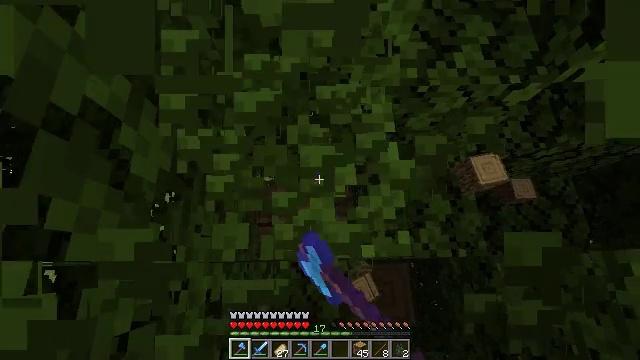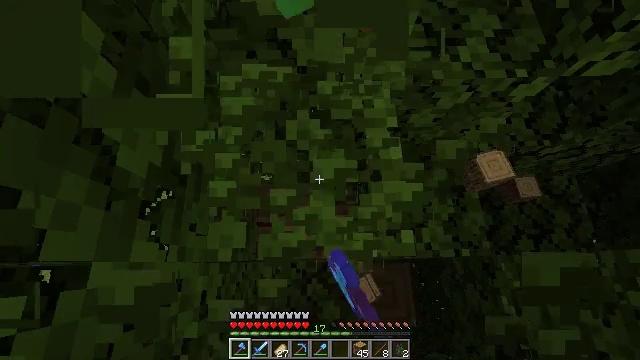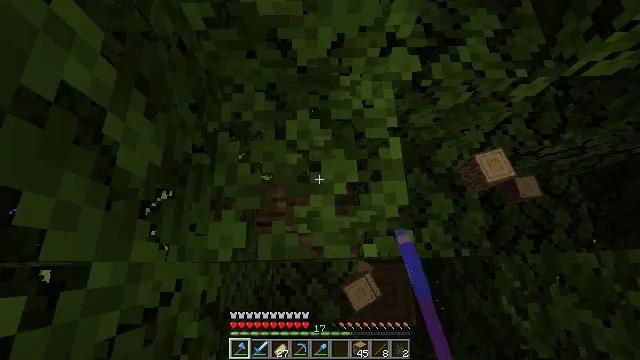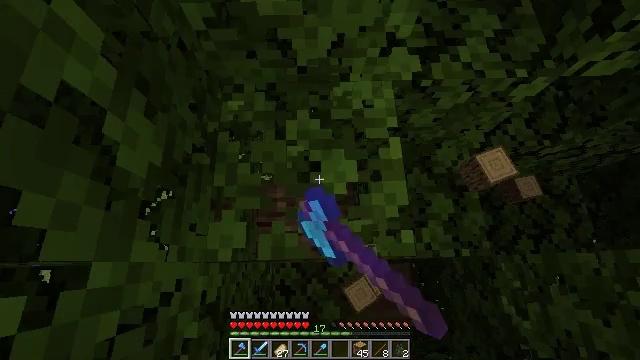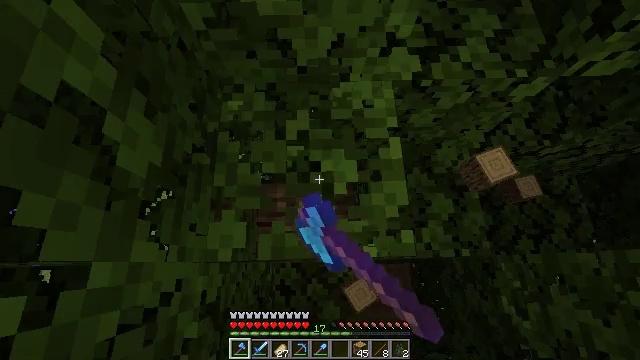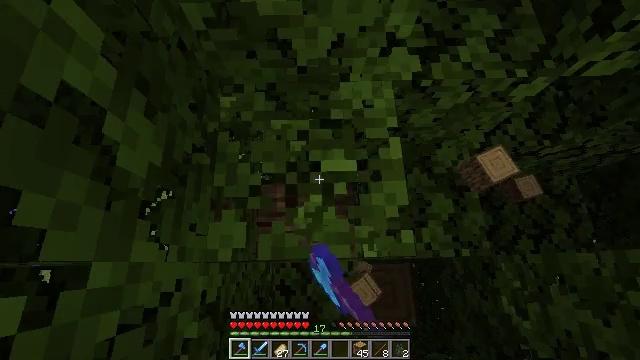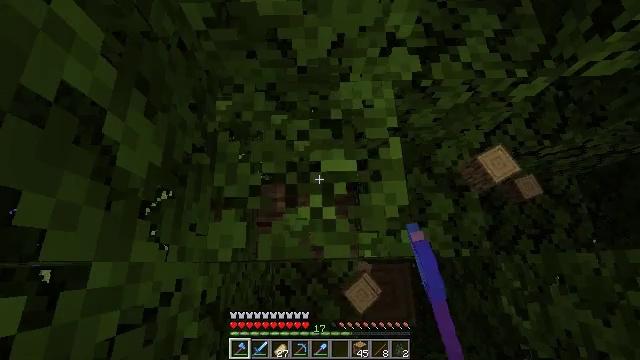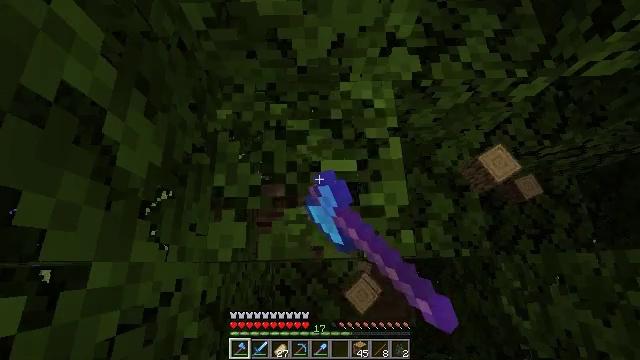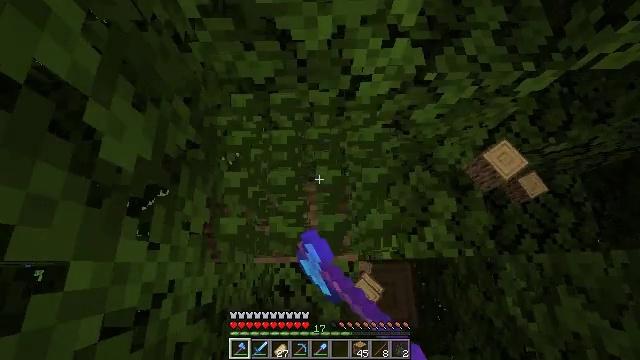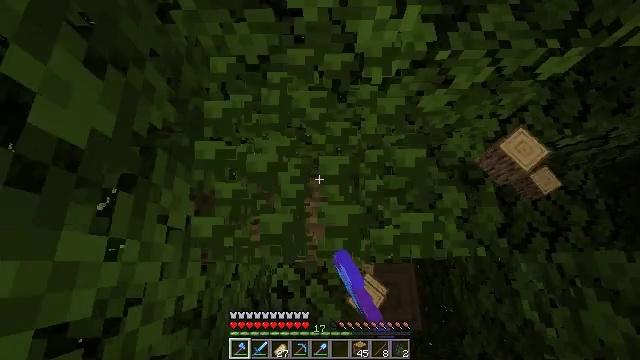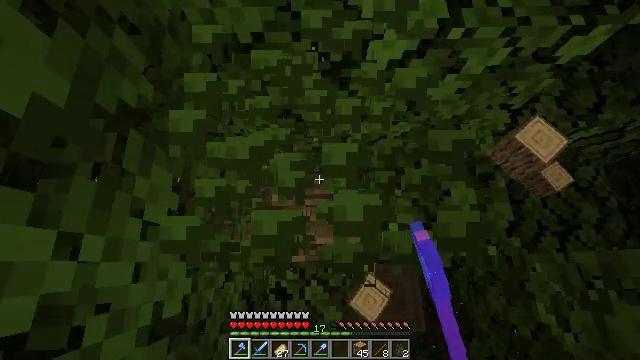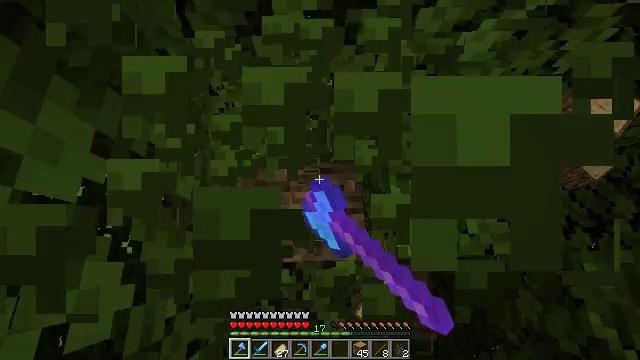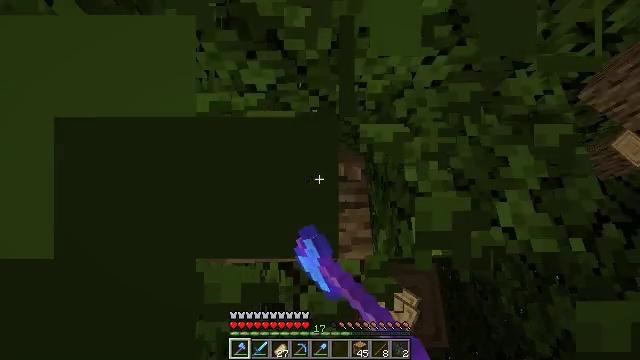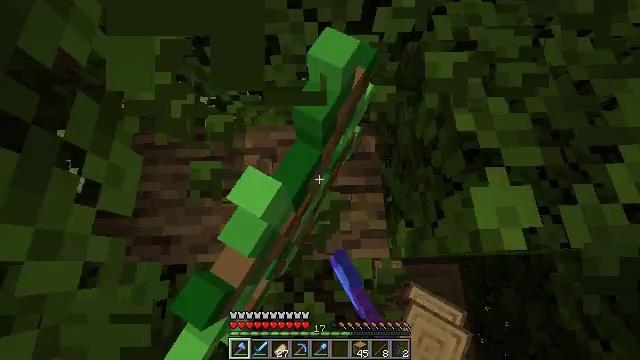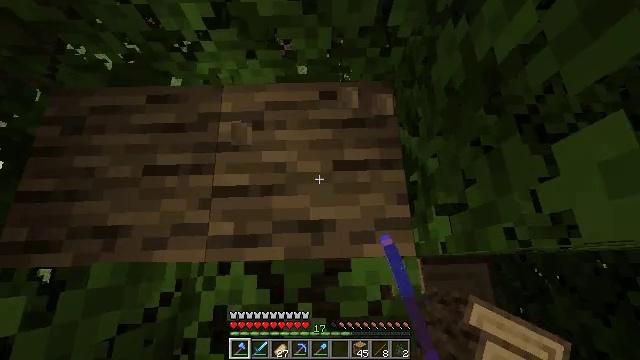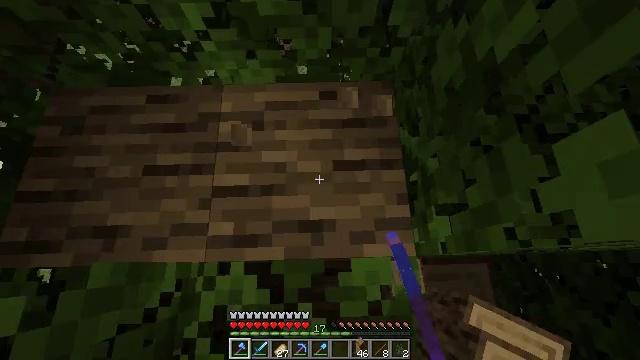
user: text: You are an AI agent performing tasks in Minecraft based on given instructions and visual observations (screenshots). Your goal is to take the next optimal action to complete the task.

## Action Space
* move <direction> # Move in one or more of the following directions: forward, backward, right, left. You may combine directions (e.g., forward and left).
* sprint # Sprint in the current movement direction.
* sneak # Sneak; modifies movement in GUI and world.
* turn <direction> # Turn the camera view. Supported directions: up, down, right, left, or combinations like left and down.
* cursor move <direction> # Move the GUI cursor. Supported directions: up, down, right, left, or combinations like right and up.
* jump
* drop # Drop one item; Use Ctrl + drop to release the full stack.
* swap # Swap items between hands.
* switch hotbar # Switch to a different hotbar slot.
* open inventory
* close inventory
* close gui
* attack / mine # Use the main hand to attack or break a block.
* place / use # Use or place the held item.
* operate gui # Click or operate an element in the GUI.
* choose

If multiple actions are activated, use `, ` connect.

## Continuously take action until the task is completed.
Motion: motion action
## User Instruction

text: Trim the tree by mining oak leaves.
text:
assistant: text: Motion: sneak, attack / mine
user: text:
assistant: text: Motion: sneak, attack / mine
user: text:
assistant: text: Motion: sneak, attack / mine
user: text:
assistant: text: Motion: sneak, attack / mine
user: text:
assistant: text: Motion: sneak, attack / mine
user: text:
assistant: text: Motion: sneak, attack / mine
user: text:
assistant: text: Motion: sneak, attack / mine
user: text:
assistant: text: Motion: sneak, attack / mine
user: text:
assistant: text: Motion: sneak, attack / mine
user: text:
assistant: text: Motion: sneak, attack / mine
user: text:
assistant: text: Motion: sneak, attack / mine
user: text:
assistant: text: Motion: sneak, attack / mine
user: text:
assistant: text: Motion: sneak
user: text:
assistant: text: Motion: sneak
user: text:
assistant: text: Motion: sneak
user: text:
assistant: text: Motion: sneak
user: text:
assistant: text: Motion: sneak, turn right and up
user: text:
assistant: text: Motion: sneak, turn right and up
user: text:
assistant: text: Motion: sneak, turn right and up
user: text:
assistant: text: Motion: turn right and up
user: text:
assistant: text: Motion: turn right and up
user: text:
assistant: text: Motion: turn right and up
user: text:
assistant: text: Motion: turn right and up
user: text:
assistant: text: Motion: no_op
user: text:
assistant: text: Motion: attack / mine
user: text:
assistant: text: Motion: attack / mine
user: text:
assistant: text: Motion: attack / mine
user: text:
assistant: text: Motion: attack / mine
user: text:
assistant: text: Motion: attack / mine
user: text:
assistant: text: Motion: attack / mine